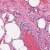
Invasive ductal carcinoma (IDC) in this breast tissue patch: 0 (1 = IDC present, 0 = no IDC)